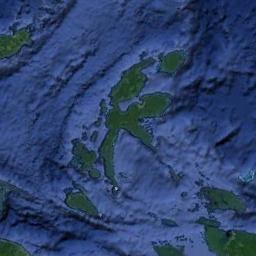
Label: island